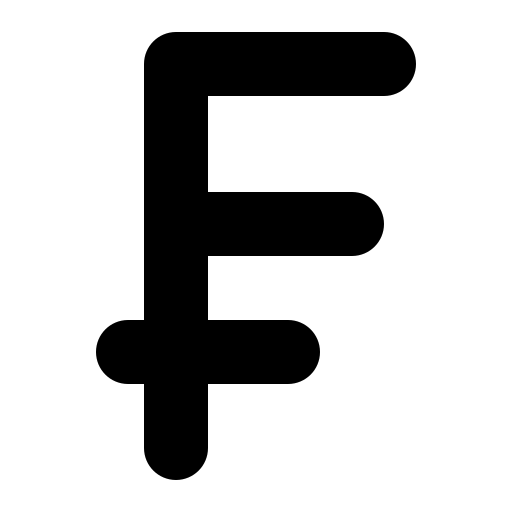
Tags: icon, FontAwesome, fa-icon, solid, franc, sign